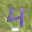
Label: 4